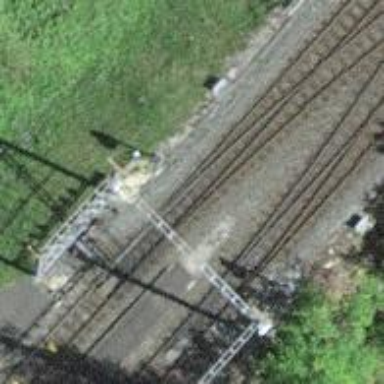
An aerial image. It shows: Narrow-gauge railway track with electrified contact line. The railway has one track.